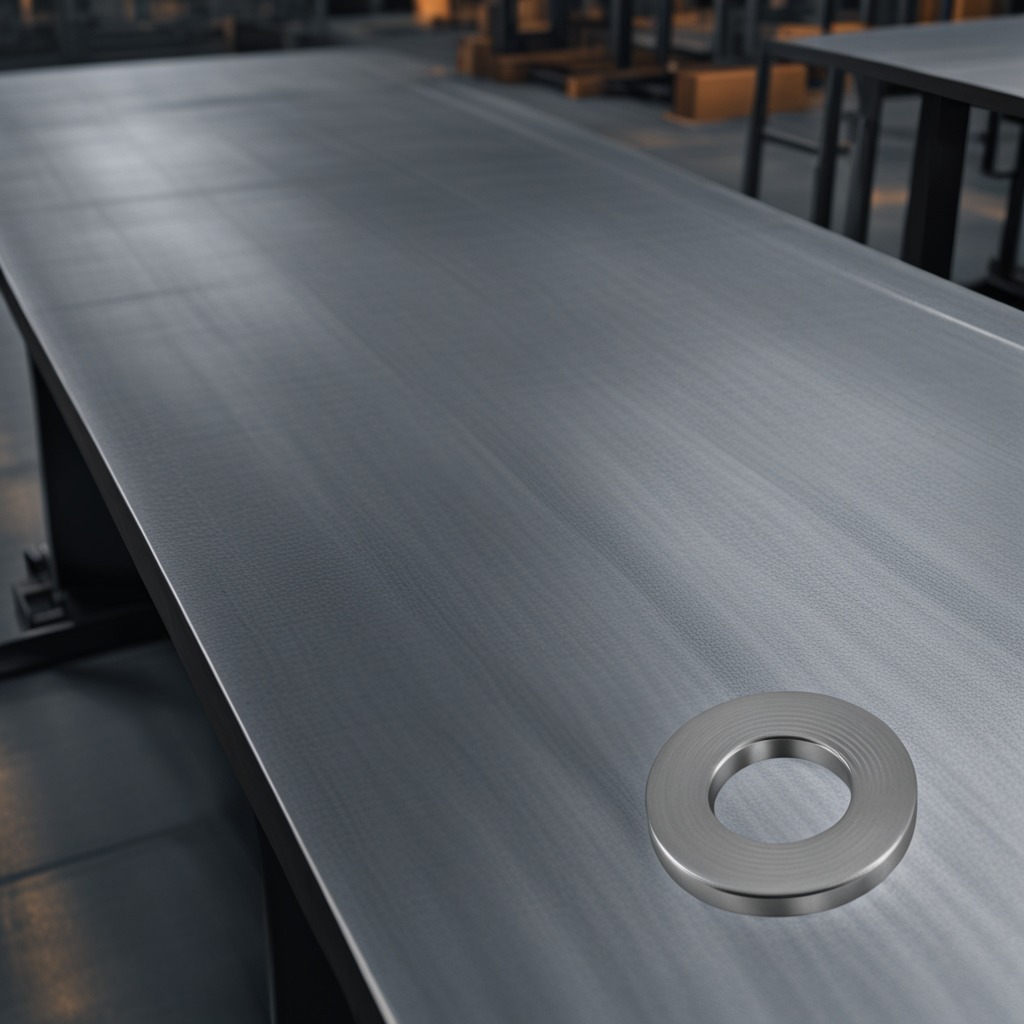
A flat metal washer is lying on a cold steel table in a mining workshop.